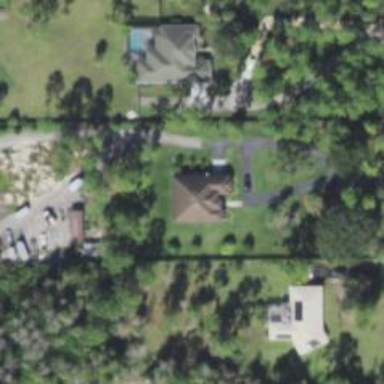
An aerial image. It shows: Driveway leading to service road.